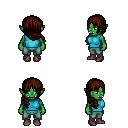
a pixel art fantasy rpg character, female body template, orc, green skin, teal sleeveless shirt, teal pants, brown right-swept hairstyle, maroon shoes, four views (front, back, left, right), 2x2 character sprite sheet, small pixel art, hard edges, no anti-aliasing